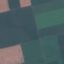
Label: AnnualCrop